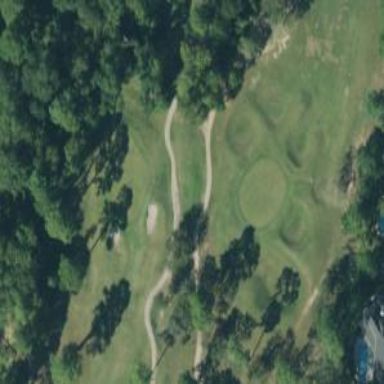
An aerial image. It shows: Path for both roads and golfers.